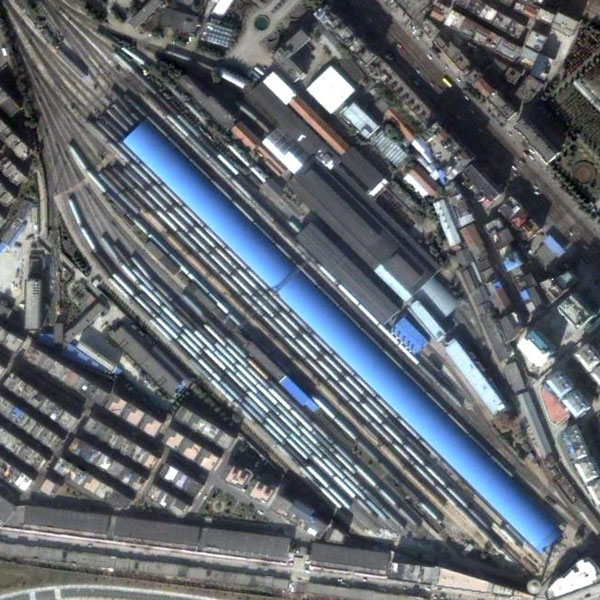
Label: railwayStation